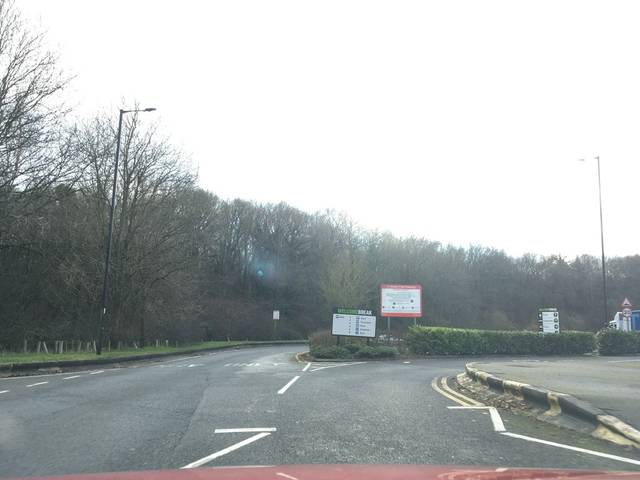
Region: United Kingdom
Coordinates: 51.658, -2.425